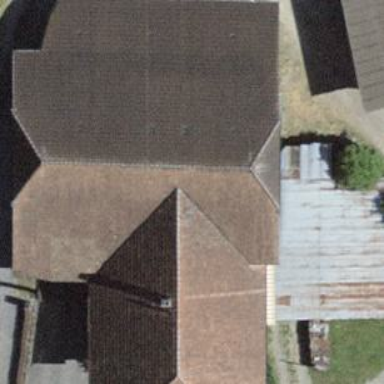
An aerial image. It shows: Farm building.